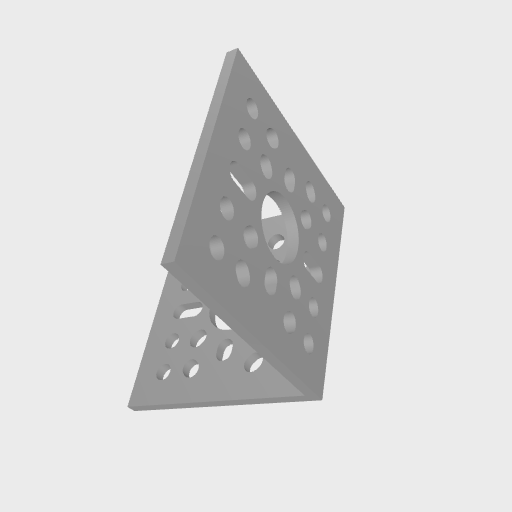
Part: LChannel1H